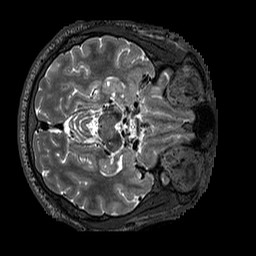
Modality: T2w
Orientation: axial
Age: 53
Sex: male
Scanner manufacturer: siemens
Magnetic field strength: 3 T
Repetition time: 3.2 s
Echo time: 0.567 s